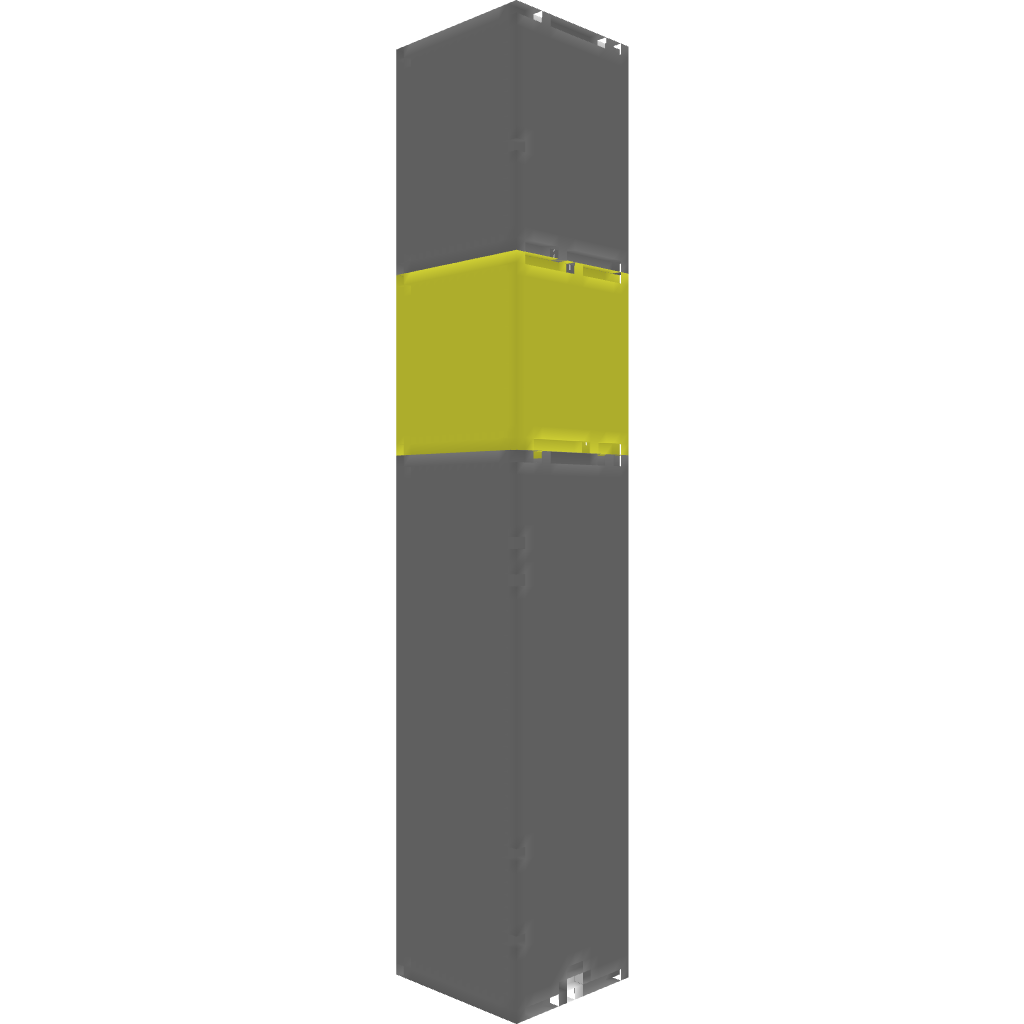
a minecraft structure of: tower low detail bad shape  yelow in middle